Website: macys
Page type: customer-info-address
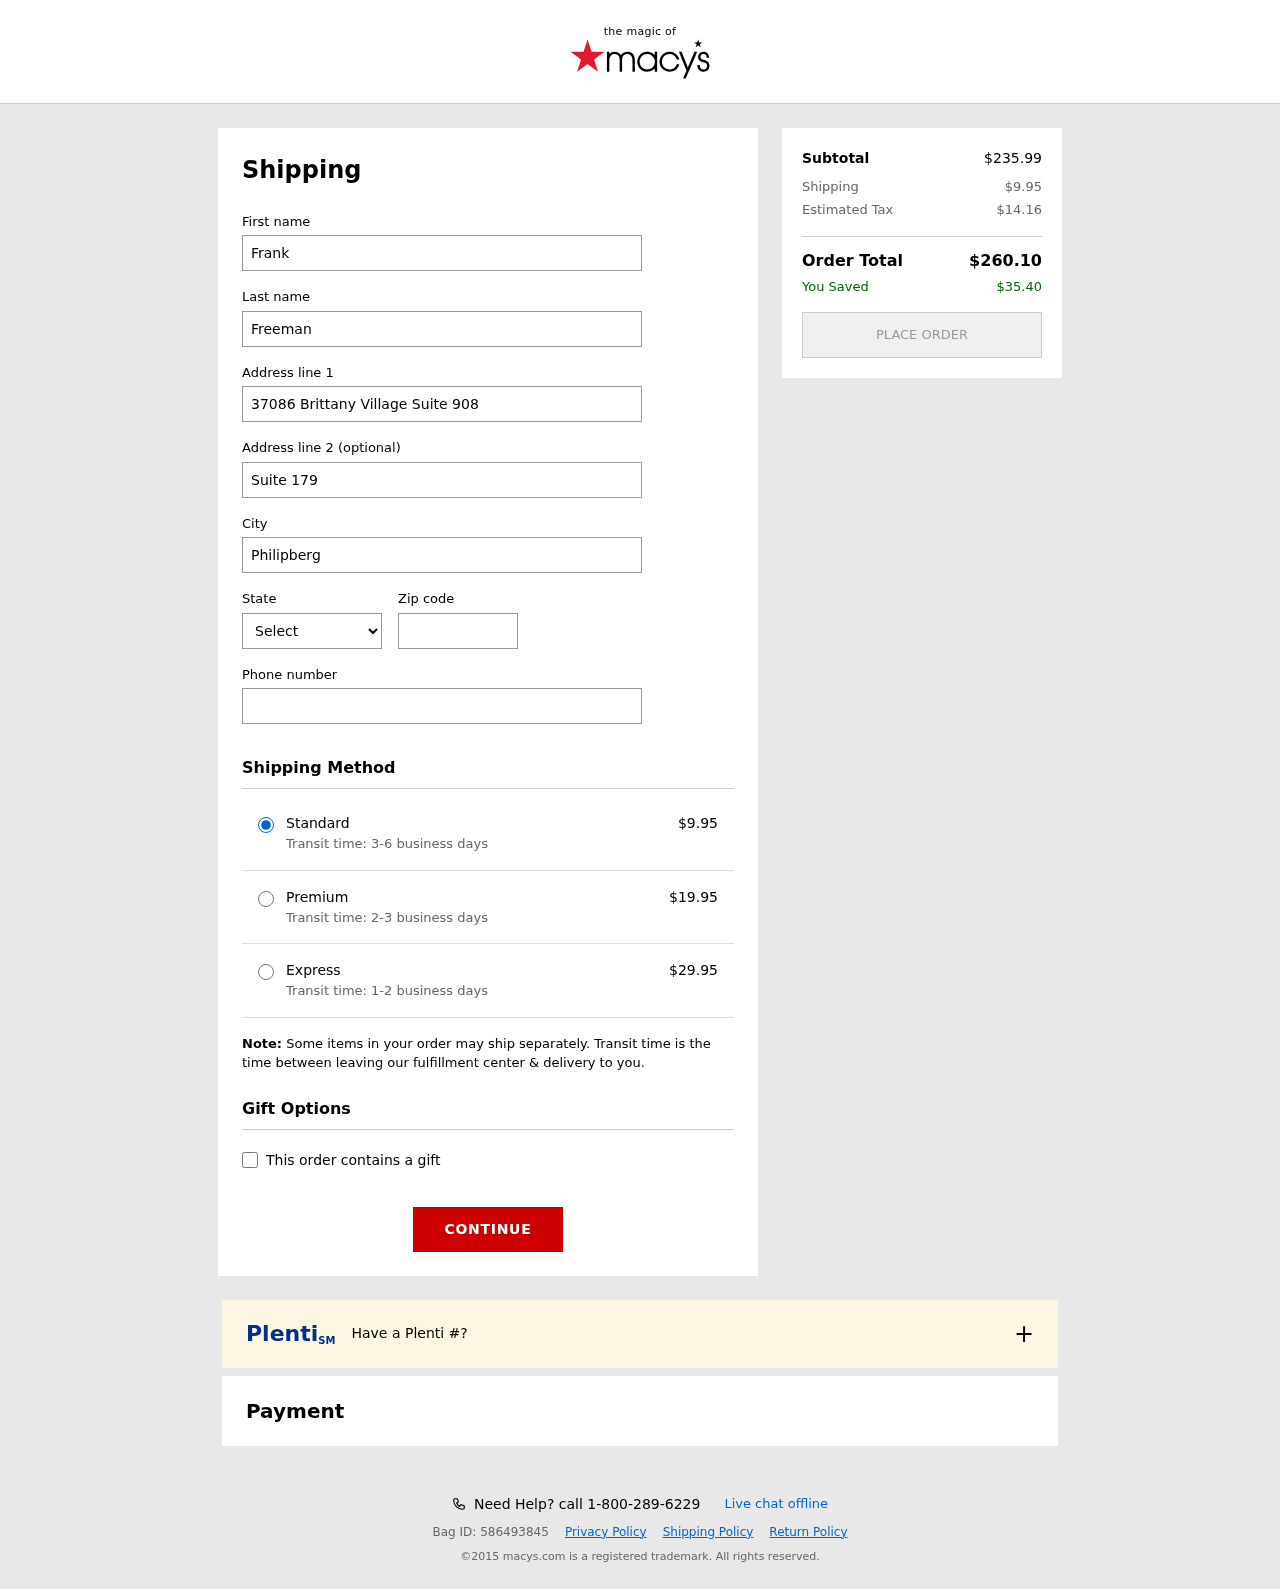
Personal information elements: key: PII_CITY
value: Philipberg
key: PII_FIRSTNAME
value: Frank
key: PII_LASTNAME
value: Freeman
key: PII_PHONE
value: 8392628323
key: PII_POSTCODE
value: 72701
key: PII_STATE_ABBR
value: NV
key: PII_STREET
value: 37086 Brittany Village Suite 908
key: PII_STREET2
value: Suite 179
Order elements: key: ORDER_SHIPPING_COST
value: $9.95
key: ORDER_SHIPPING_COST_PREMIUM
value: $19.95
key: ORDER_SHIPPING_COST_EXPRESS
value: $29.95
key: ORDER_SUBTOTAL
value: $235.99
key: ORDER_TAX
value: $14.16
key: ORDER_TOTAL
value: $260.10
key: ORDER_SAVINGS
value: $35.40